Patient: sex F, age 76
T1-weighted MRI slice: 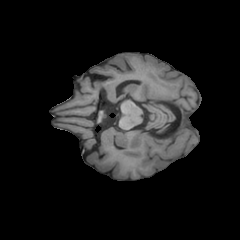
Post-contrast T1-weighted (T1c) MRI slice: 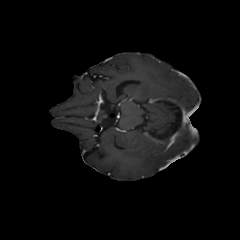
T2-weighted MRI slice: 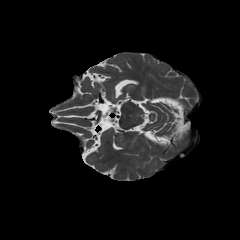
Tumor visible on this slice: no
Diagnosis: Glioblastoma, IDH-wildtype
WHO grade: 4